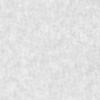
Label: no_change